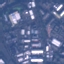
Land use / land cover class: Industrial